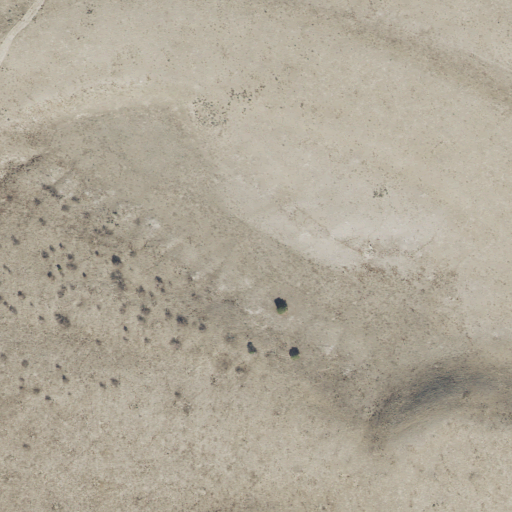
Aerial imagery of ridge(s) in Utah named Lake Ridge containing shrub and grassland